Question: I am playing with the <URL> and WPF.
For now I managed to create a window with falling balls, using this code:
:
'''
<Window x:Class="test.MainWindow"
xmlns="http://schemas.microsoft.com/winfx/2006/xaml/presentation"
xmlns:x="http://schemas.microsoft.com/winfx/2006/xaml"
Title="MainWindow" MouseDown="Window_MouseDown_1">
<Canvas
HorizontalAlignment="Center"
VerticalAlignment="Center"
x:Name="root"
RenderTransform="1 0 0 -1 0 0">
</Canvas>
</Window>
'''
:
'''
using FarseerPhysics;
using FarseerPhysics.Common;
using FarseerPhysics.Dynamics;
using FarseerPhysics.Factories;
using Microsoft.Xna.Framework;
using System;
using System.Collections.Generic;
using System.Windows;
using System.Windows.Controls;
using System.Windows.Input;
using System.Windows.Media;
using System.Windows.Shapes;
namespace test
{
public partial class MainWindow : Window
{
World world;
public MainWindow()
{
InitializeComponent();
world = new World(new Vector2(0, -9.81f));
var polygon = new Polygon() { Fill = Brushes.Gray };
foreach (var pt in border)
polygon.Points.Add(pt);
root.Children.Add(polygon);
var vertices = new Vertices();
foreach (var pt in border)
vertices.Add(ConvertUnits.ToSimUnits(pt.X, pt.Y));
var body = BodyFactory.CreateChainShape(world, vertices);
body.BodyType = BodyType.Static;
body.CollisionCategories = Category.All;
body.CollidesWith = Category.All;
CompositionTarget.Rendering += CompositionTarget_Rendering;
}
Point[] border = new[]
{
new Point(200, -200),
new Point(200, 200),
new Point(-200, 200),
new Point(-200, -200),
new Point(200, -200)
};
Dictionary<Body, UIElement> balls = new Dictionary<Body, UIElement>();
void CompositionTarget_Rendering(object sender, EventArgs e)
{
world.Step(1/60f);
foreach (var ball in balls.Keys)
display(ball);
}
void display(Body ball)
{
var element = balls[ball];
Canvas.SetLeft(element, ConvertUnits.ToDisplayUnits(ball.Position.X));
Canvas.SetTop(element, ConvertUnits.ToDisplayUnits(ball.Position.Y));
}
private void Window_MouseDown_1(object sender, MouseButtonEventArgs e)
{
var w = 20f;
var point = e.GetPosition(root);
var ball = BodyFactory.CreateCircle(world, ConvertUnits.ToSimUnits(w), 1);
ball.BodyType = BodyType.Dynamic;
ball.Position = ConvertUnits.ToSimUnits(new Vector2((float)point.X, (float)point.Y));
ball.CollisionCategories = Category.All;
ball.CollidesWith = Category.All;
ball.Restitution = .5f;
var c = new Canvas();
var ellipse = new Ellipse() { Width = w, Height = w, Fill = Brushes.Yellow };
c.Children.Add(ellipse);
Canvas.SetLeft(ellipse, -w / 2);
Canvas.SetTop(ellipse, -w / 2);
Canvas.SetZIndex(c, 10);
root.Children.Add(c);
balls.Add(ball, c);
display(ball);
}
}
}
'''
As shown on the picture below, the result is not what I expect: there is .

- 'ConvertUnits'- -
Is there something special I forgot?
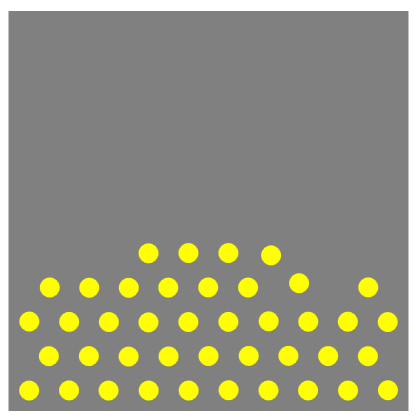
Answer: Ok, I found it. The problem was simple:
- -
So the correct assignment for the ball body is:
'''
var ball = BodyFactory.CreateCircle(world, ConvertUnits.ToSimUnits(w / 2), 1);
'''